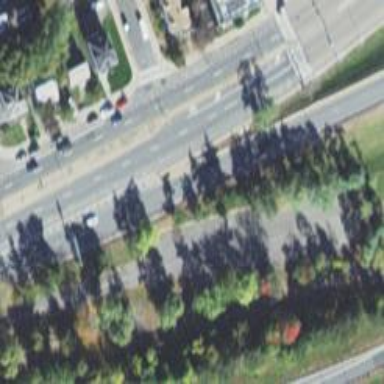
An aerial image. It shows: Secondary road with separate asphalt sidewalk.